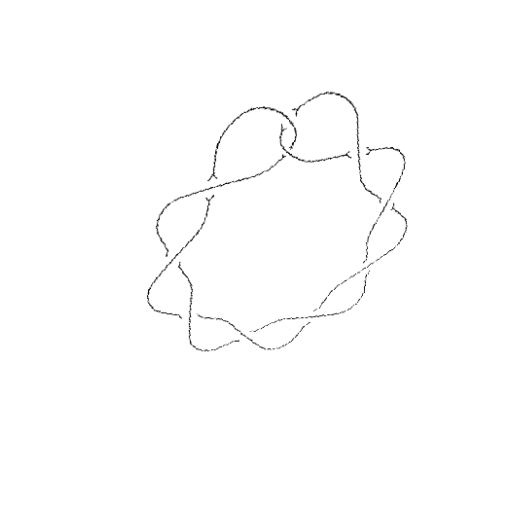
Crossing number: 10